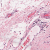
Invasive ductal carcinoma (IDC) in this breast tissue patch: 0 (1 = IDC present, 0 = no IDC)